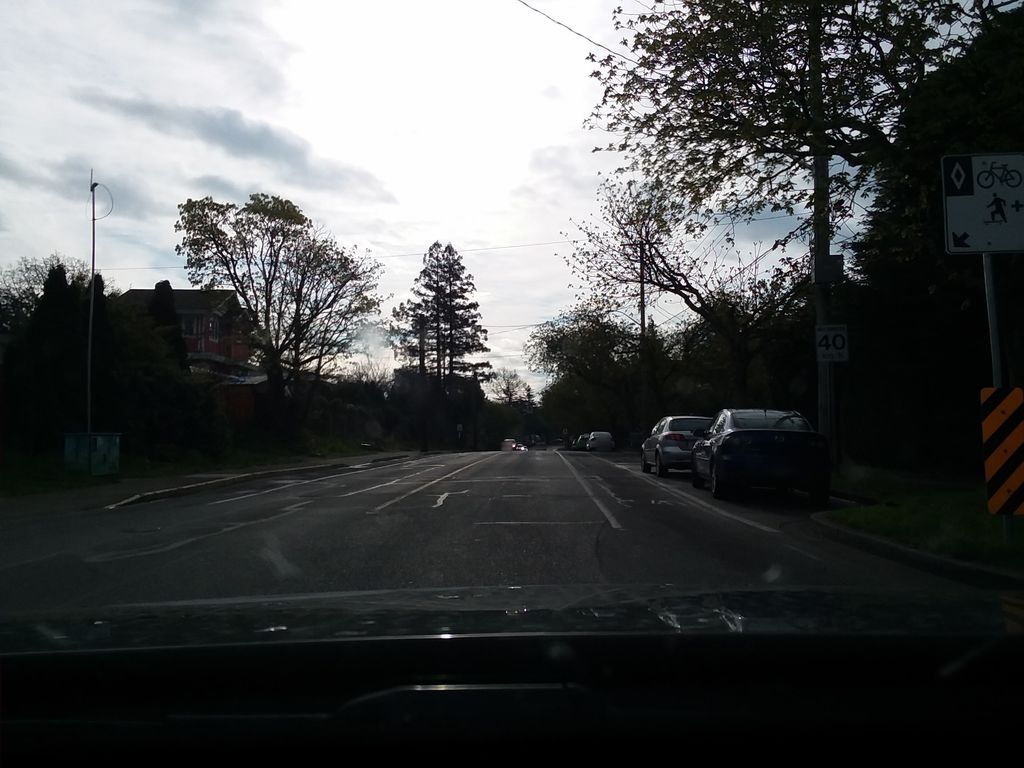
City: victoria